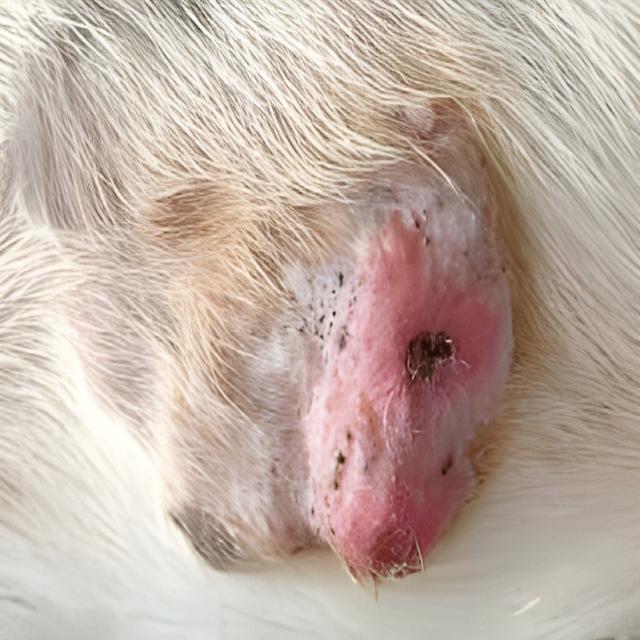
Canine ringworm (Dermatophytosis) — fungal infection caused by Microsporum or Trichophyton. Presents with circular alopecia, scaling, crusting, and broken hairs.